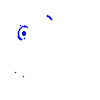
Particle: electron